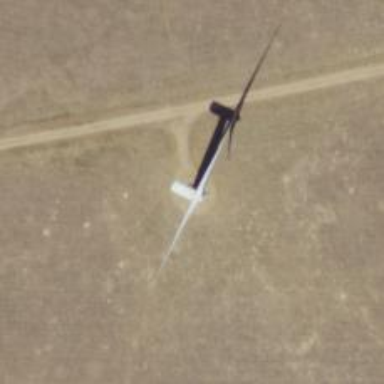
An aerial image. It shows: Wind generator in the form of horizontal axis wind turbine.